Question: I have an 'geom_bar' plot and I would like to set the length of the 'geom_hline'.
I have this data,
'''
set.seed(666)
df <- data.frame(
date = seq(Sys.Date(), len= 156, by="4 day")[sample(156, 26)],
IndoorOutdoor = rep(c(-1,1), 13), #Change so there are only 26 rows
Xmin = sample(90, 26, replace = T),
Ymin = sample(90, 26, replace = T),
Zmin = sample(90, 26, replace = T)
)
df$XYZmin <- rowSums(df[,c("Xmin", "Ymin", "Zmin")])*df$IndoorOutdoor
df[,7:9] <- df[,3:5]*df[,2] #Adding the sign to each X/Y/Z
names(df)[7:9] <- paste0(names(df)[3:5],"p") #to differentiate from your X/Y/Z
require(ggplot2)
df.m <- melt(df[,c(1:2,6:9)], measure.vars=c("Xminp", "Yminp", "Zminp"))
df.m$pos <- c(as.Date("2013-04-15"), rep(Sys.Date(), (length(df.m$XYZmin)-1)))
df.m$foo <- 0
'''
and then I try plotting it like this
'''
plot.alt <- ggplot(df.m, aes(date, value, fill=variable)) +
geom_bar(position="stack", stat="identity", width=0.5) +
geom_hline(aes(pos, foo), size = 0.8, colour = "green")
plot.alt
'''
this gives the error message,
'''
Warning message:
Stacking not well defined when ymin != 0
'''
and the plot,

if I try plotting it with 'pos' as 'as.numeric',
'''
df.m$pos <- as.numeric(df.m$pos)
'''
I get this error,
'''
Error: Invalid input: date_trans works with objects of class Date only
'''
How can I set the length of the green line?
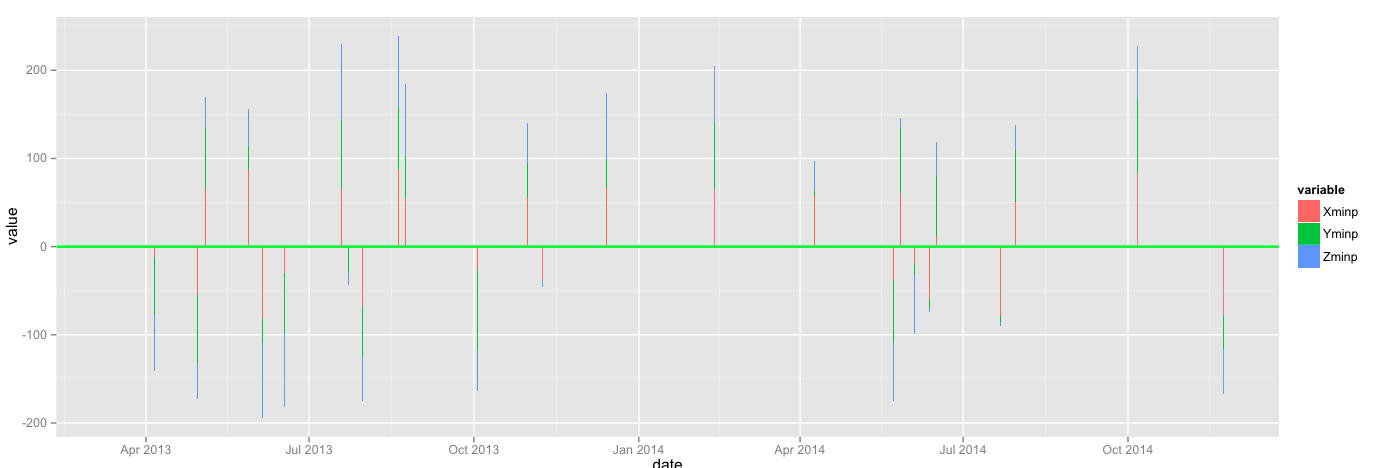
Answer: You can replace 'geom_hline()' with 'geom_segment()' and set your starting and ending positions for 'x' values.
'''
ggplot(df.m, aes(date, value, fill=variable)) +
geom_bar(position="stack", stat="identity", width=0.5) +
geom_segment(aes(x=min(pos),xend=max(pos),y=0,yend=0),colour="green")
'''